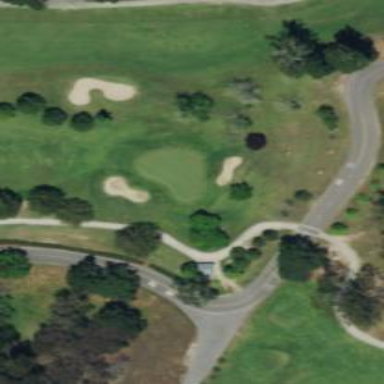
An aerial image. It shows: Golf tee.